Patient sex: M
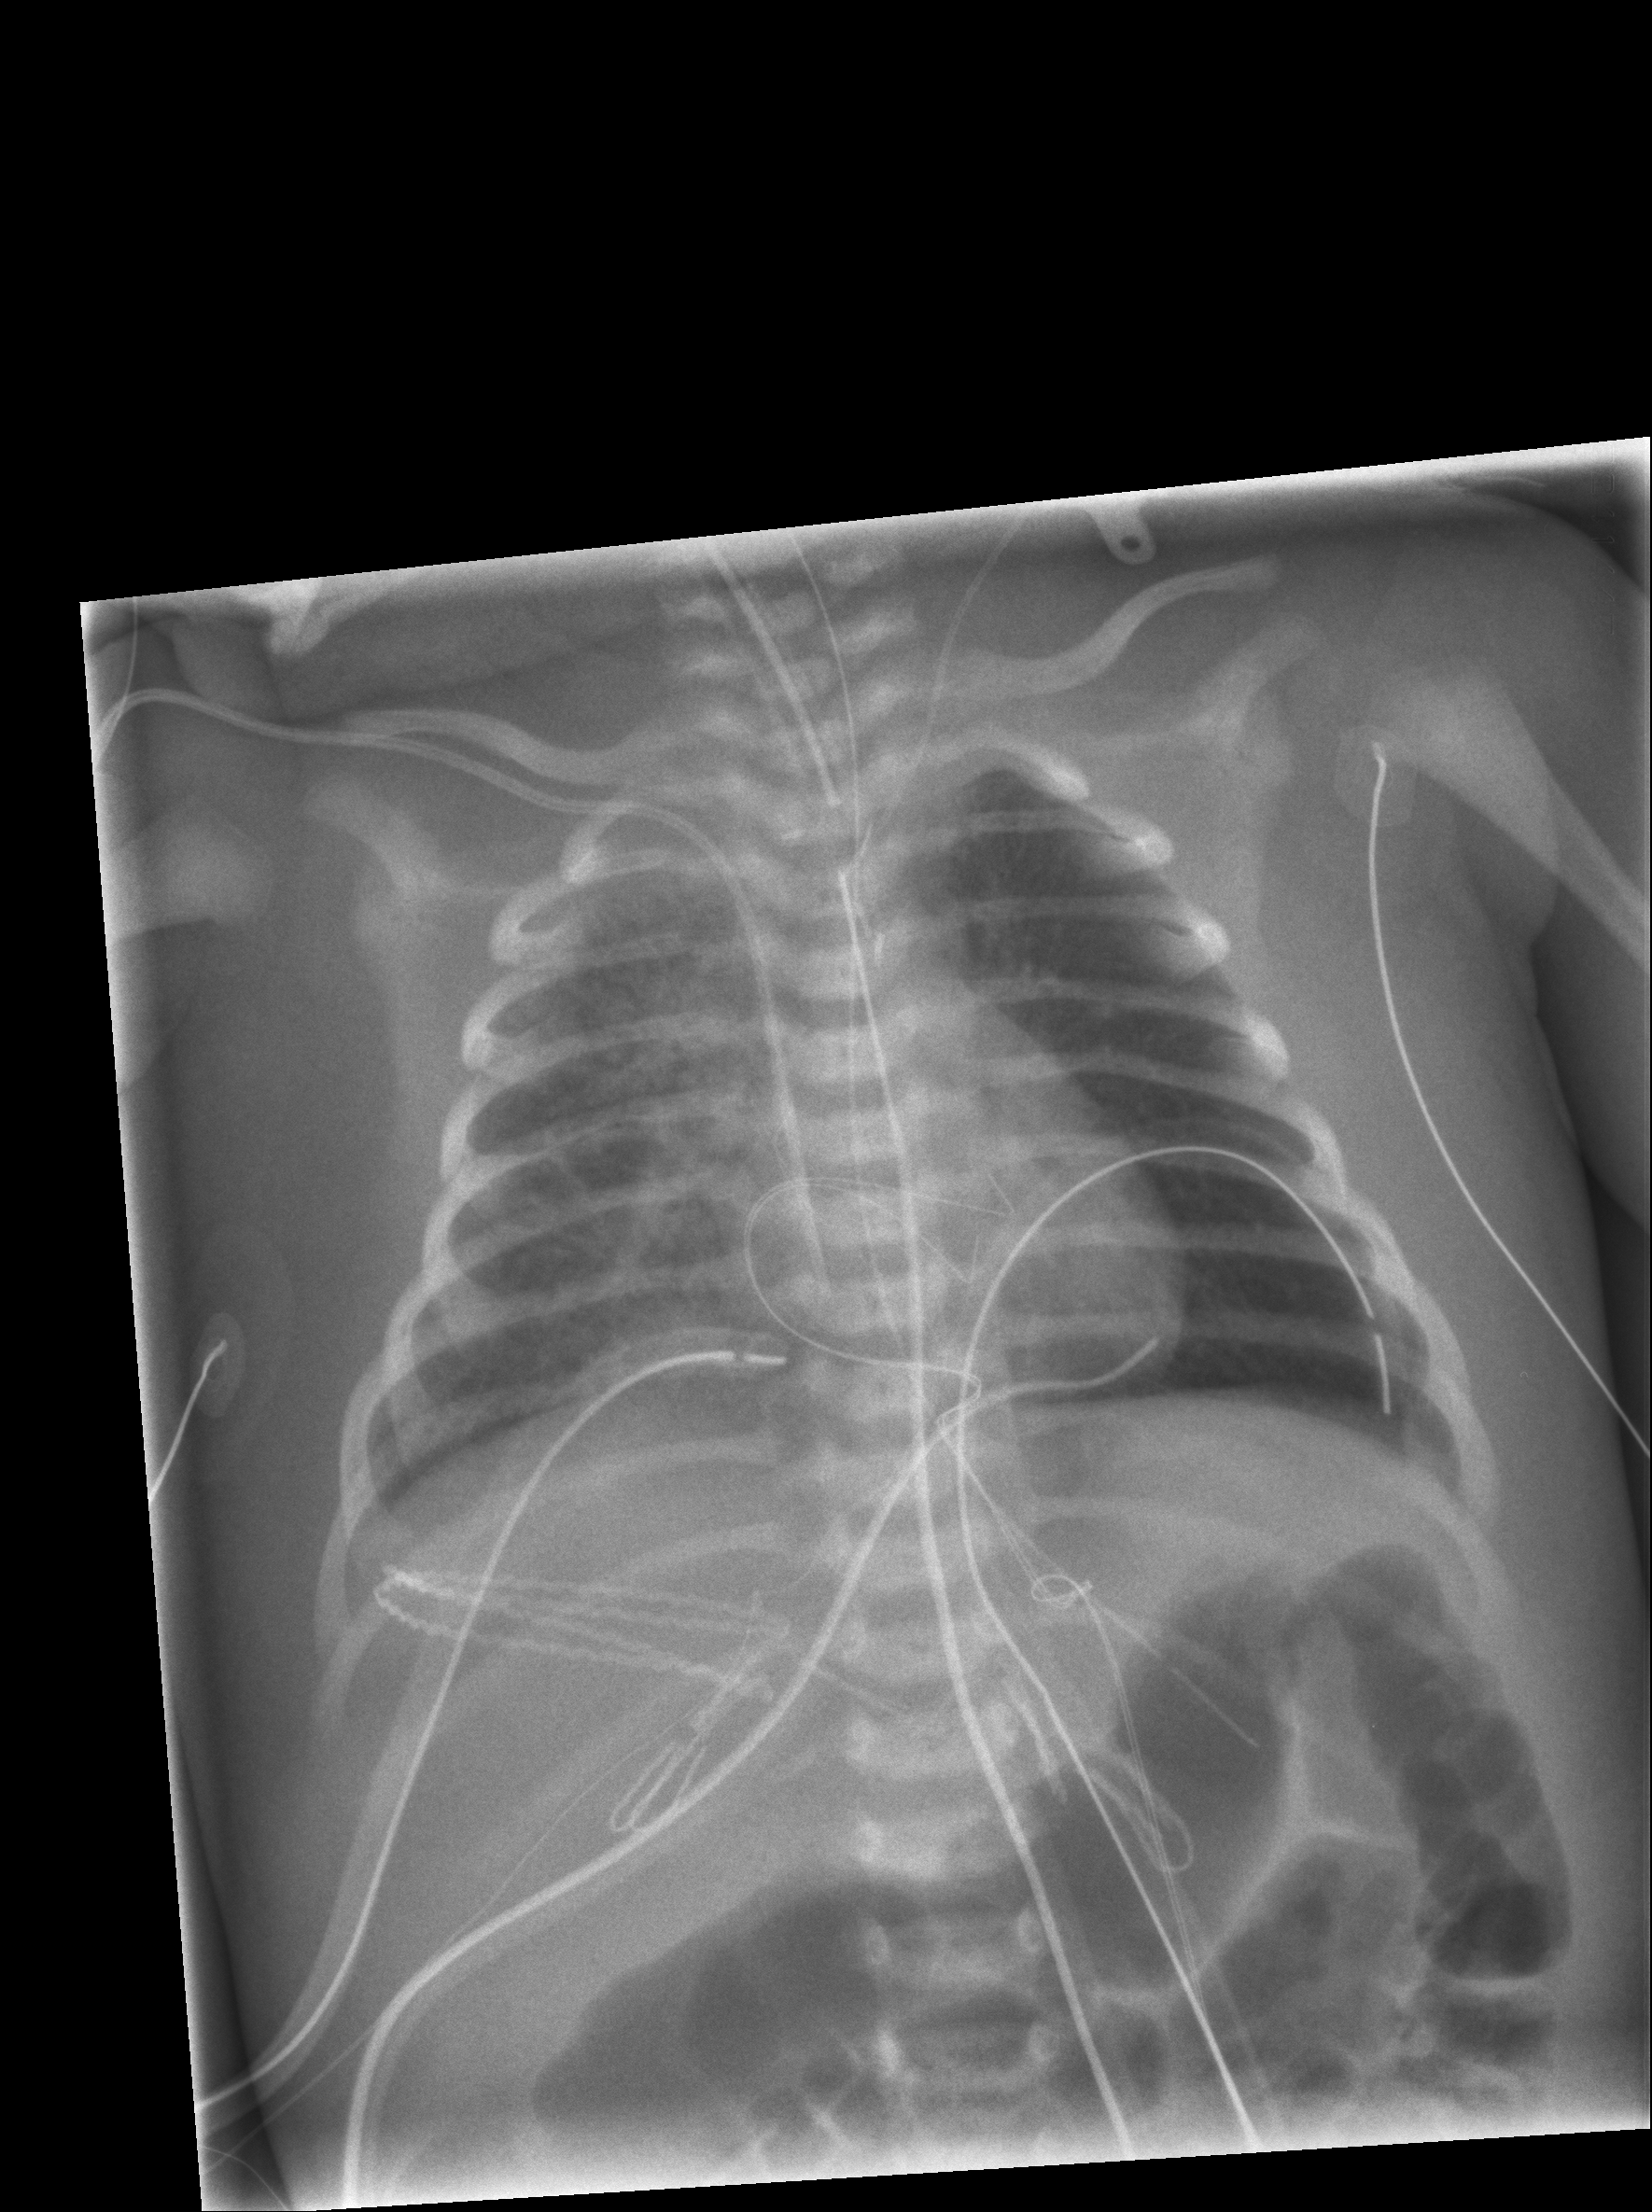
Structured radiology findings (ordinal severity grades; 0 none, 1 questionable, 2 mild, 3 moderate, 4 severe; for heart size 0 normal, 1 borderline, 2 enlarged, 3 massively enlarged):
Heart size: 0
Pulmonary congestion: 0
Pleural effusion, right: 0
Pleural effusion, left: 0
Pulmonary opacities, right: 2
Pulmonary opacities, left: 0
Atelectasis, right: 2
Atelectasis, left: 0